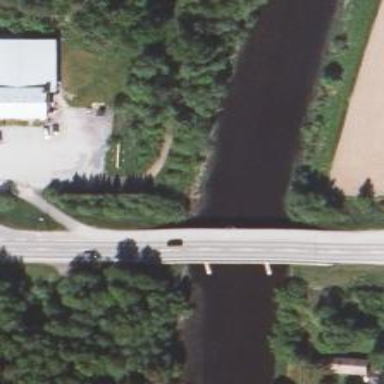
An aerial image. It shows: Cycleway bridge with asphalt surface.